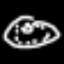
Label: donut